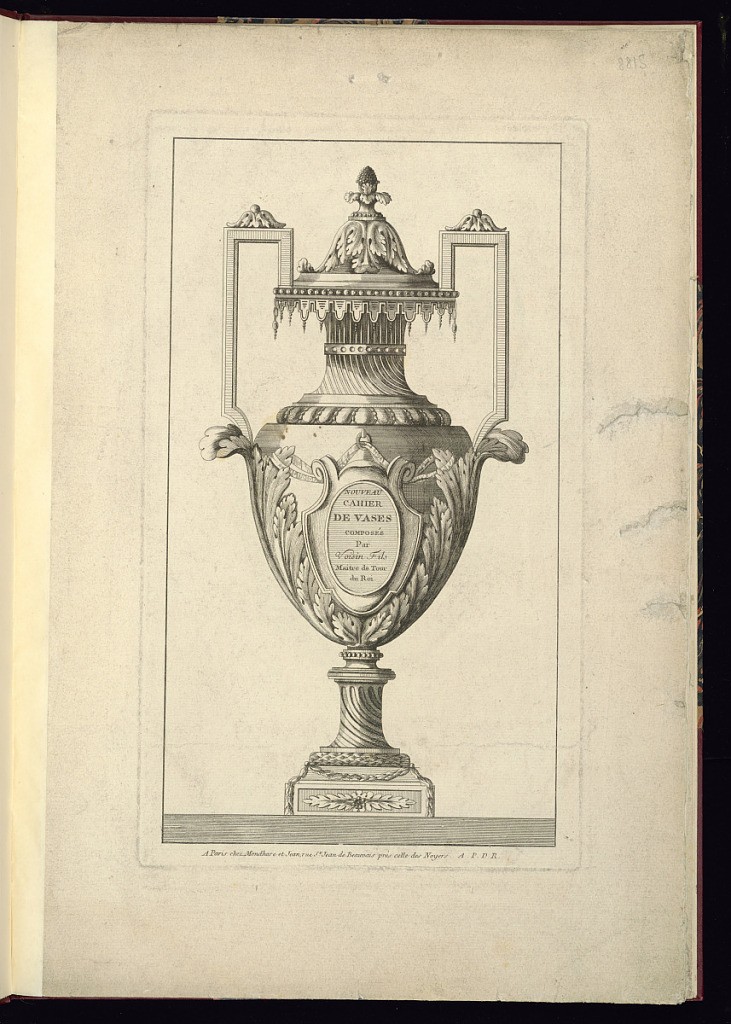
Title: Ornamental Vase Design
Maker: François Voisin, French, active 18th century
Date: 1786-1789
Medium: Engraving on paper
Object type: Print
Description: Title page for a series of five vases designed by Voisin Fils, Turning Master to the King. The text is lettered within an oval medallion on the belly of the vase. The vase has an acanthus leaf decorated domed lid with finial. The two handles are rectangular and terminate just below the shoulder of the vase within acanthus leaf decoration. The foot of the vase is tall and slender with spiral fluting. The vase is elevated on a tiered socle with a festoon.